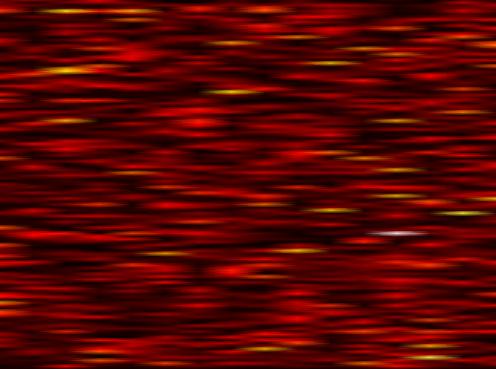
Label: OFDM